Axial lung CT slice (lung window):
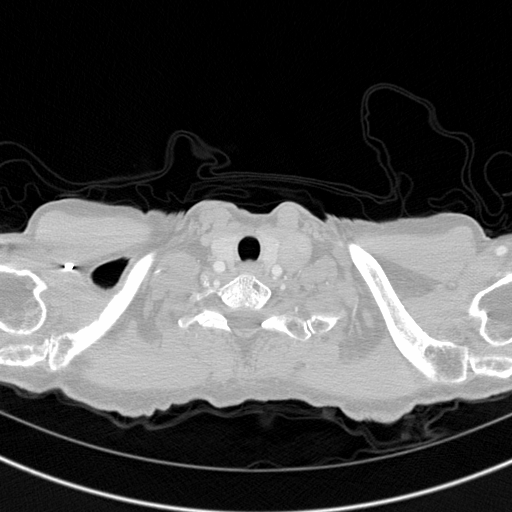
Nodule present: no